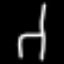
Label: chair